Interaction volume radius: 10 \u00c5
Interaction volume height: 10 \u00c5
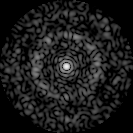
Disorder parameter: 0.8466